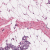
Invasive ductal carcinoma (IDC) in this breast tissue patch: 1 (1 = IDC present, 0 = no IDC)